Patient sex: F
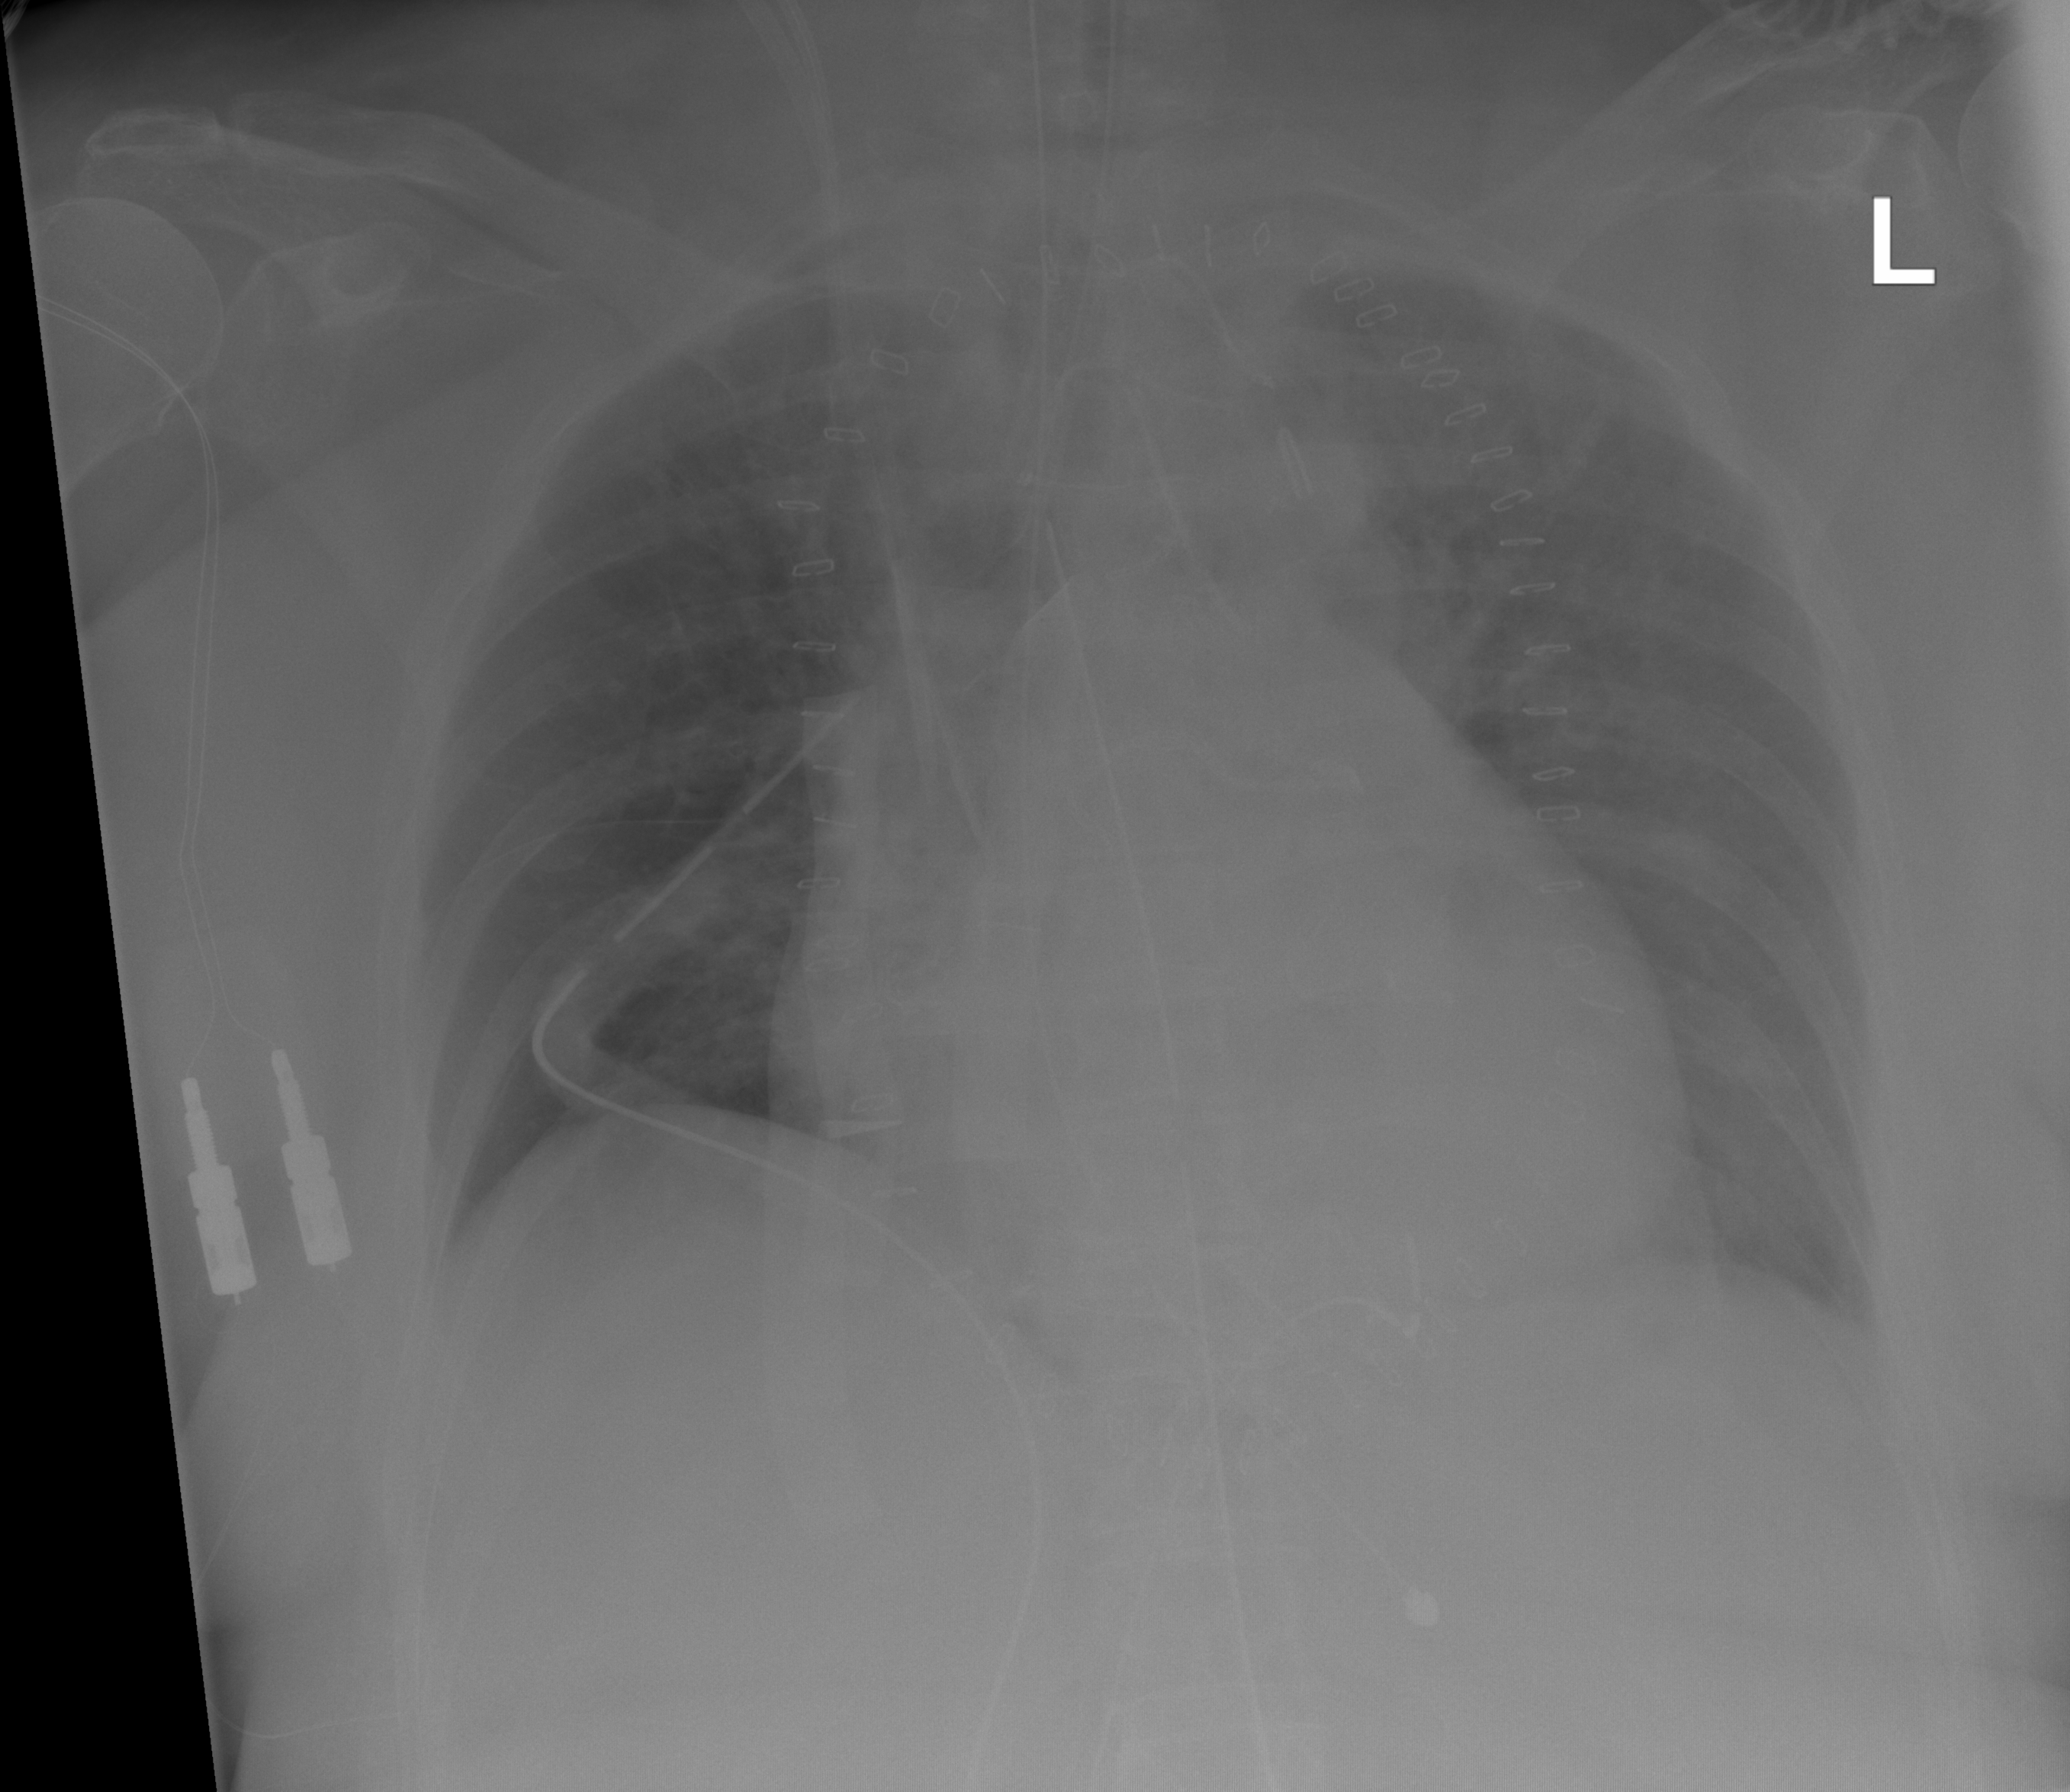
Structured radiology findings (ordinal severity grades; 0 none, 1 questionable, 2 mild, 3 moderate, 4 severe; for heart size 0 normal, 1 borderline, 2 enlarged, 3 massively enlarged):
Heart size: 2
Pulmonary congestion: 1
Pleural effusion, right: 0
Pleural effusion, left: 0
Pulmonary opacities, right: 0
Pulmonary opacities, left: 0
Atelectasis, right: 2
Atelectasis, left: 0